Aerial crown-view tile of a tropical tree (Barro Colorado Island, Panama), acquired 20250818:
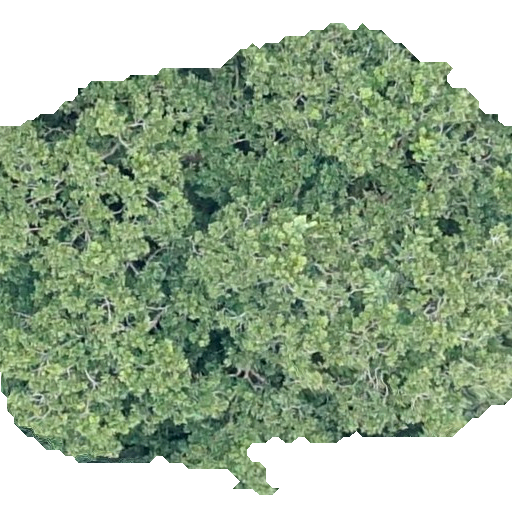
Species: Anacardium excelsum
GBIF accepted scientific name: Anacardium excelsum
Crown area: 292.584 m²